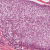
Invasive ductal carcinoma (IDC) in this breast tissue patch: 1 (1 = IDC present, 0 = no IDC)